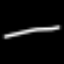
Label: line